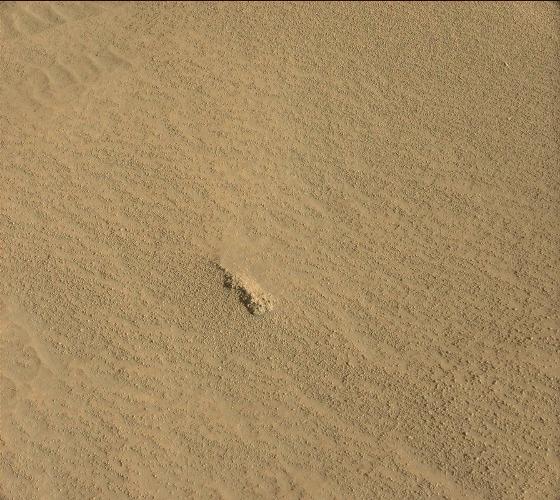
Terrain classes present: Bedrock, Gravel / Sand / Soil